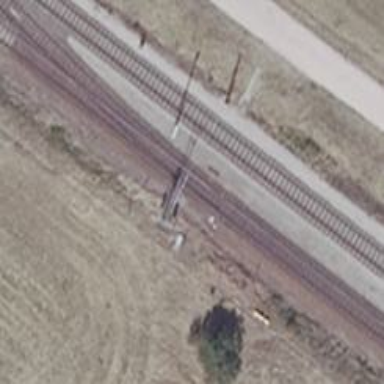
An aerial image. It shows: Railway switch.